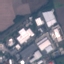
Land use / land cover: Industrial